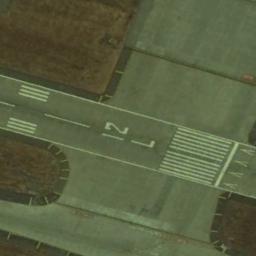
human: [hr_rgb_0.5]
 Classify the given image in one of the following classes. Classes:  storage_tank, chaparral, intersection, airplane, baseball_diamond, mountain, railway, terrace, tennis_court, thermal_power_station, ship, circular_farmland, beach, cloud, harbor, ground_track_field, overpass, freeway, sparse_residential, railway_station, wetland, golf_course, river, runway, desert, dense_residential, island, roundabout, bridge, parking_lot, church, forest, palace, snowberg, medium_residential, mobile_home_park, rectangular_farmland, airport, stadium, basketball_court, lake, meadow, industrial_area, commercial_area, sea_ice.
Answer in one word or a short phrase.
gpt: runway